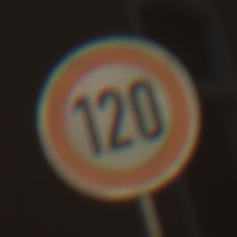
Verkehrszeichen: Geschwindigkeit120
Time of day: Midday
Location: Outdoor (Urban)
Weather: Clear
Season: NotSpecified
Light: Natural